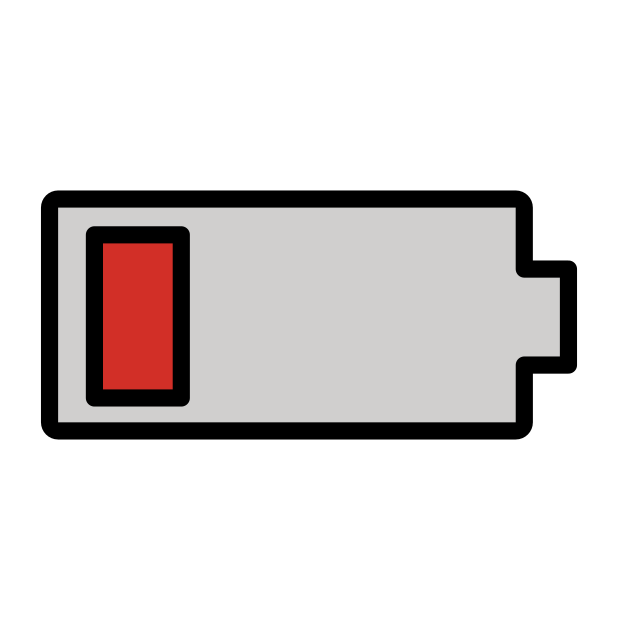
Emoji: 🪫
Name: low battery
Unicode: 0x1faab